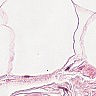
Metastatic tissue present: no